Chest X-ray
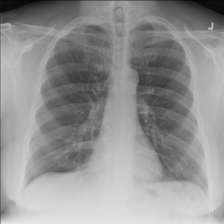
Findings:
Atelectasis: negative
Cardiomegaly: negative
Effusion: negative
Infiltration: negative
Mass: negative
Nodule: negative
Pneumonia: negative
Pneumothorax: negative
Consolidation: negative
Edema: negative
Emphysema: negative
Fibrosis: negative
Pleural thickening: negative
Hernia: negative